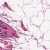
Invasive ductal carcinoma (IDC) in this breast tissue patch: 0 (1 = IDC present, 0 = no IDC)